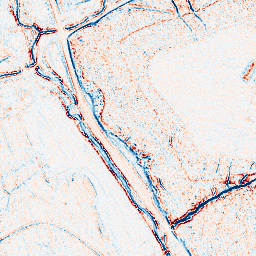
Category: edge_preserving
Decomposition family: bilateral
Decomposition parameters: d: 5
sigma_color: 150
sigma_space: 50
Upsampling method: bilinear
Upsampling parameters: scale: 2
Upsampling scale: 2